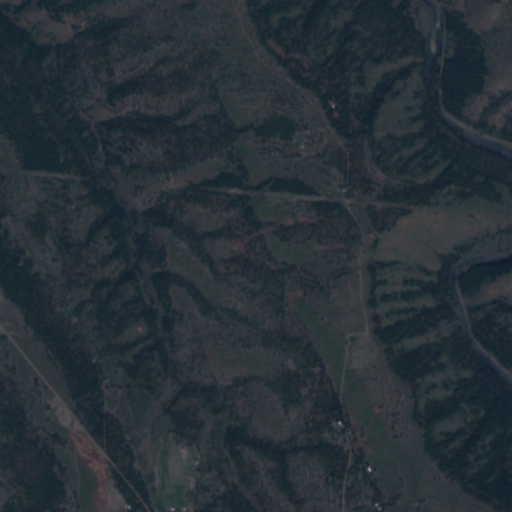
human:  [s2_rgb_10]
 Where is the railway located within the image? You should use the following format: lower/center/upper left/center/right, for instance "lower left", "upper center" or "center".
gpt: The railway is located in the right of the image.
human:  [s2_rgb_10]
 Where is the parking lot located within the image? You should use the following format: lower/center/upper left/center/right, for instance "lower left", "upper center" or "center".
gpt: There is no parking lot in the image.